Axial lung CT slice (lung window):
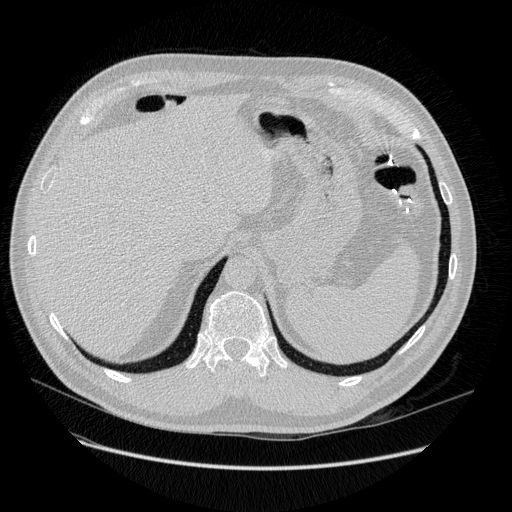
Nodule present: no